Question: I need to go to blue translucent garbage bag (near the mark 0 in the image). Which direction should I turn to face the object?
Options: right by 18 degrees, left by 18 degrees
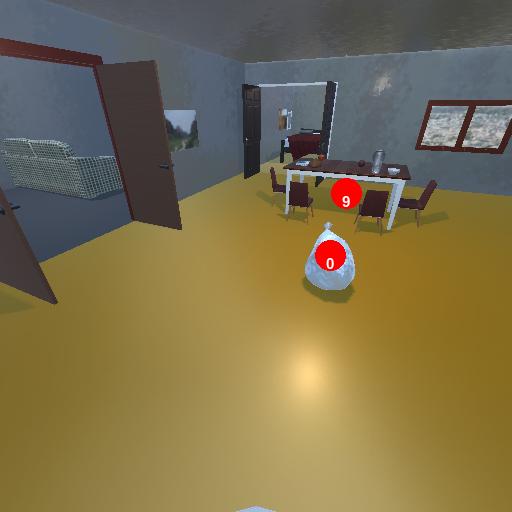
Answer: right by 18 degrees